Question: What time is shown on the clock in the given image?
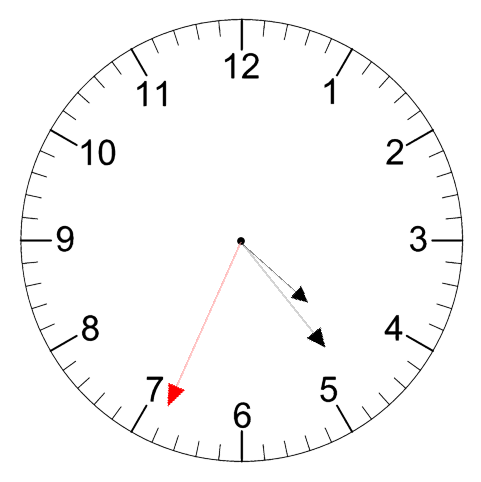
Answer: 04:23:34